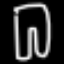
Label: pants